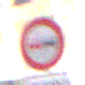
Verkehrszeichen: Ueberholverbot
Zusatzzeichen unten: LaengeEinerStrecke3
Umgebung: Outdoor, Urban
Tageszeit: MorningAfternoon
Wetter: PartlyCloudy
Licht: Natural
Jahreszeit: NotSpecified
Kontrast: HighContrast